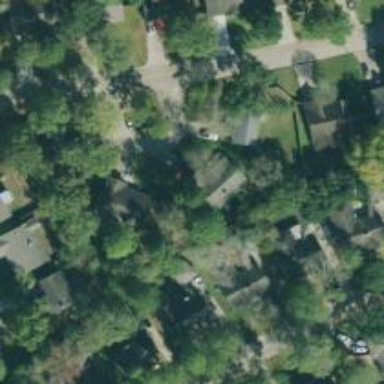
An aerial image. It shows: Residential road.